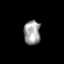
Tissue: skin
Cell type: Epithelial cells
Senescence score: 0.2347
Nuclear area (px): 398
Mean DAPI intensity: 156.52